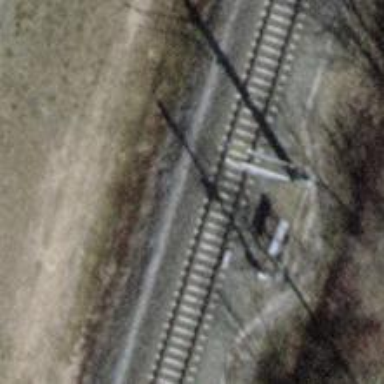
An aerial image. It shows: Railway signal.